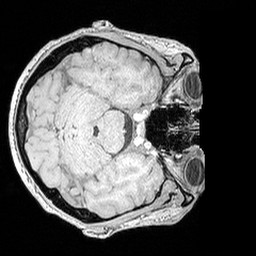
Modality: MP2RAGE
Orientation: axial
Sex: male
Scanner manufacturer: siemens
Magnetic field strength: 3 T
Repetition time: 5 s
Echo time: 0.00292 s